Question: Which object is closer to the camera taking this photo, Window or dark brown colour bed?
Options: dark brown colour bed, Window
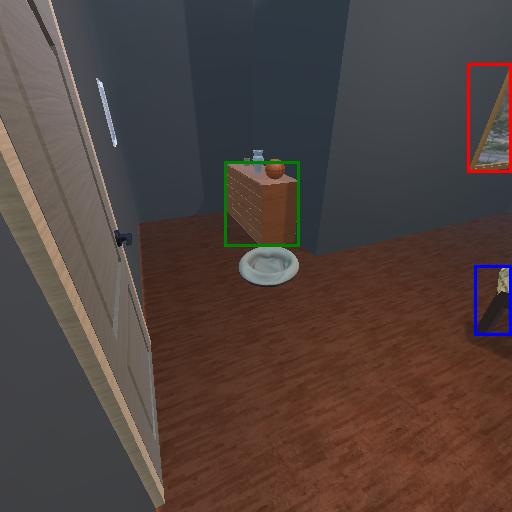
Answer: dark brown colour bed